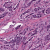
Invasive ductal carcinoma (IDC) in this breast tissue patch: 1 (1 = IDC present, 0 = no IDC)